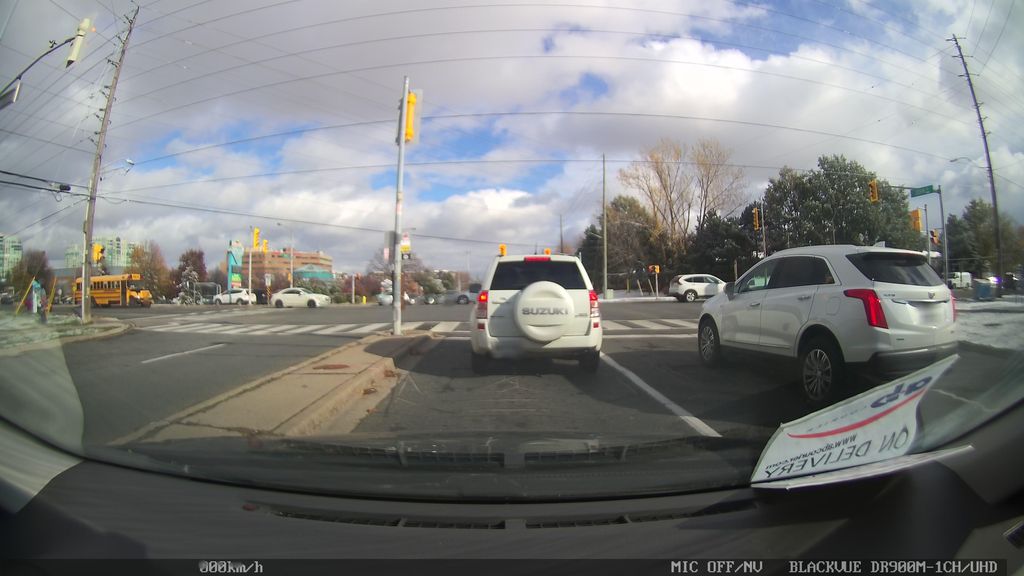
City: toronto